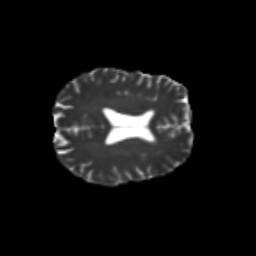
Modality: T2w
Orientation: axial
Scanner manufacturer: siemens
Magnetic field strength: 3 T
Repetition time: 9.2 s
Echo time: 0.084 s